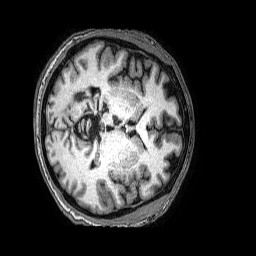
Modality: T1w
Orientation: axial
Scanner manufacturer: philips
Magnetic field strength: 3 T
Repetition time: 0.007175 s
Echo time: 0.003305 s